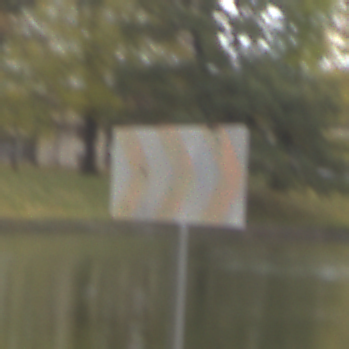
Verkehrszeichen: RichtungstafelnInKurvenGrossLinks
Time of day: MorningAfternoon
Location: Outdoor (Nature)
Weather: Overcast
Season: Autumn
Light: Natural